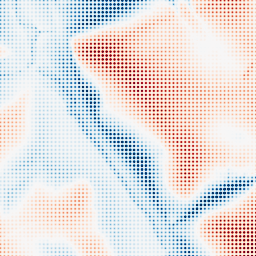
Category: trend_removal
Decomposition family: local_polynomial
Decomposition parameters: window_size: 101
degree: 2
Upsampling method: sinc_hamming
Upsampling parameters: scale: 8
kernel_size: 4
Upsampling scale: 8